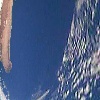
Label: water